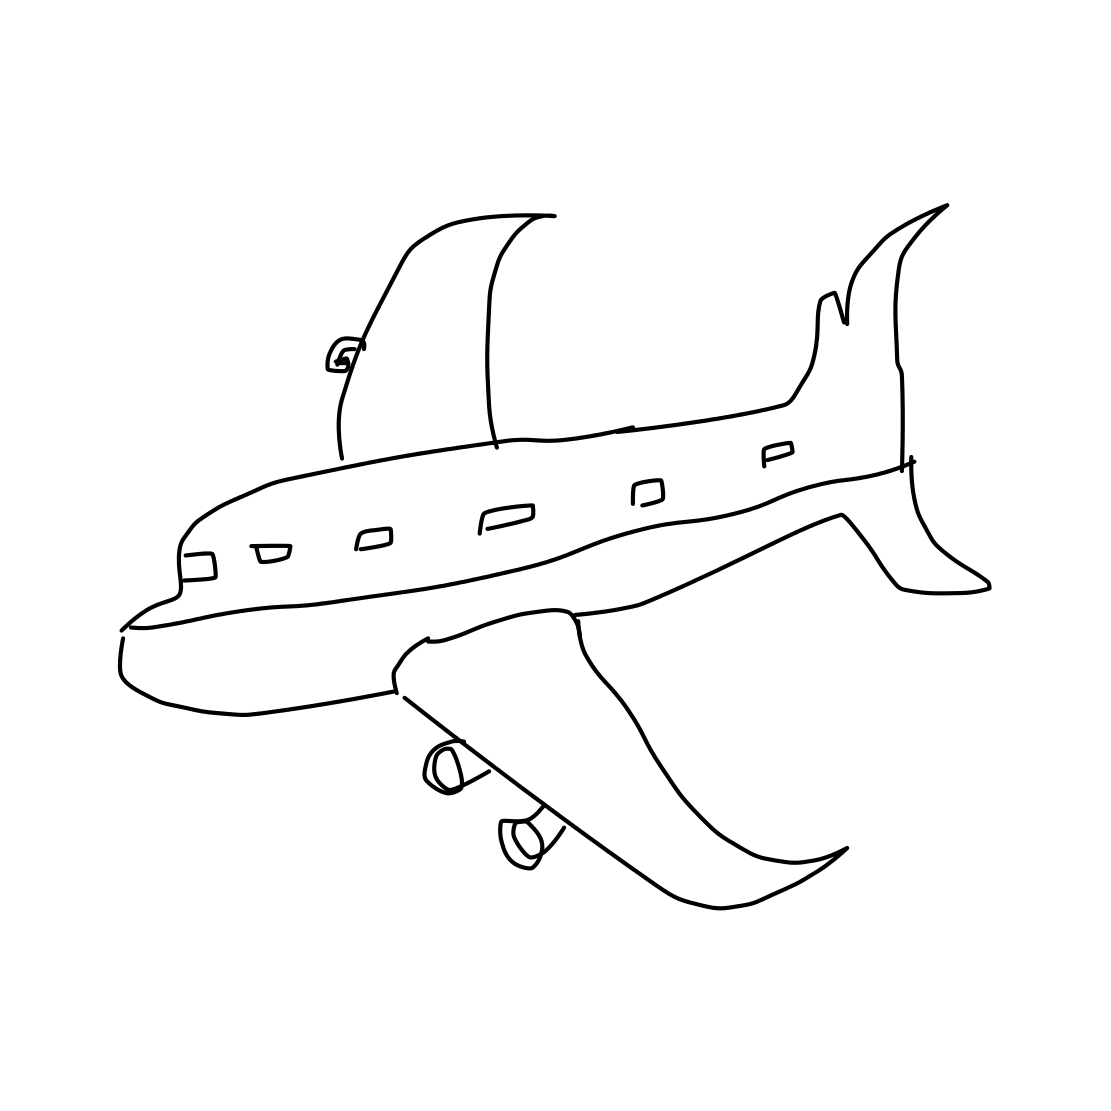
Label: airplane